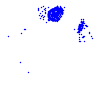
Particle: electron